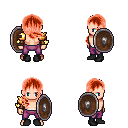
a pixel art fantasy rpg character, male body template, human, light skin, gold arm armor, magenta pants, red right-swept hairstyle, leather bracers, black shoes, shield, four views (front, back, left, right), 2x2 character sprite sheet, small pixel art, hard edges, no anti-aliasing